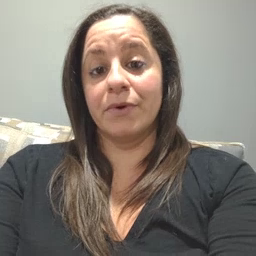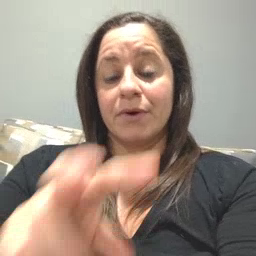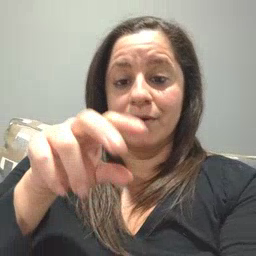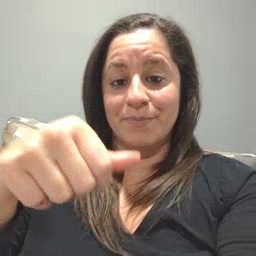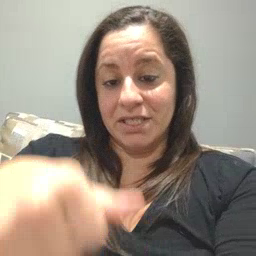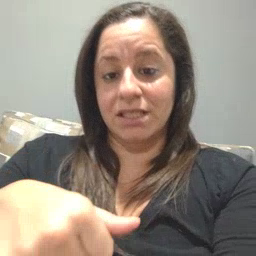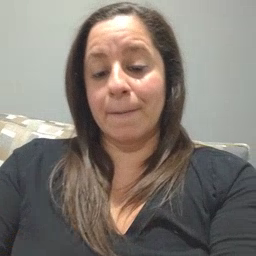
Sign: puzzle